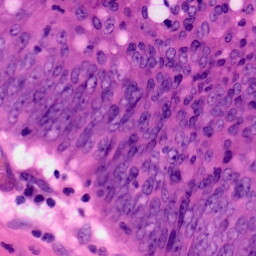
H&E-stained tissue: Colon